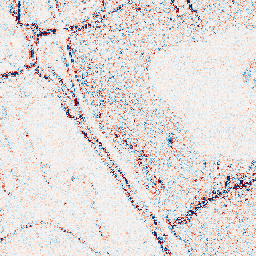
Category: wavelet
Decomposition family: wavelet_reverse_biorthogonal
Decomposition parameters: wavelet: rbio1.3
level: 1
Upsampling method: area
Upsampling parameters: scale: 8
Upsampling scale: 8